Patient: sex M, age 50
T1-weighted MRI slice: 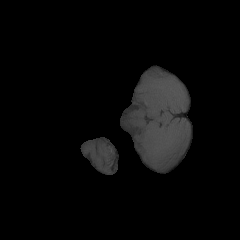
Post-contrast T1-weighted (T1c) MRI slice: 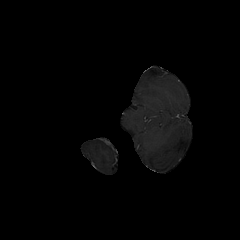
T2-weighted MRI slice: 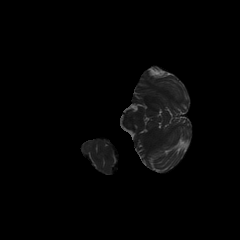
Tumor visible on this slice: no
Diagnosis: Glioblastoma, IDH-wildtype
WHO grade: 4